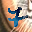
Label: 7